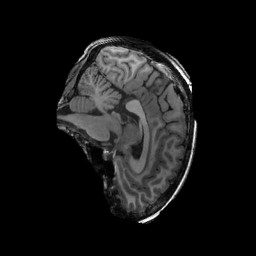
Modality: T1w
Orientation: sagittal
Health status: ill
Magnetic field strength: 3 T